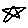
Label: star